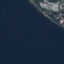
Land use / land cover class: SeaLake